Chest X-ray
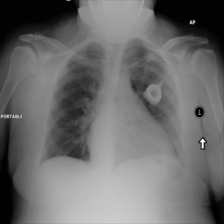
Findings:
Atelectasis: negative
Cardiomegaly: negative
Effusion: negative
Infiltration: negative
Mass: negative
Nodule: negative
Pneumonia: negative
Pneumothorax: negative
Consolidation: negative
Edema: negative
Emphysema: negative
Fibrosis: negative
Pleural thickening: negative
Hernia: negative